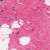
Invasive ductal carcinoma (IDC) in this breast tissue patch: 0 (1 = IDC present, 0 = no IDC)